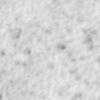
Label: no_change